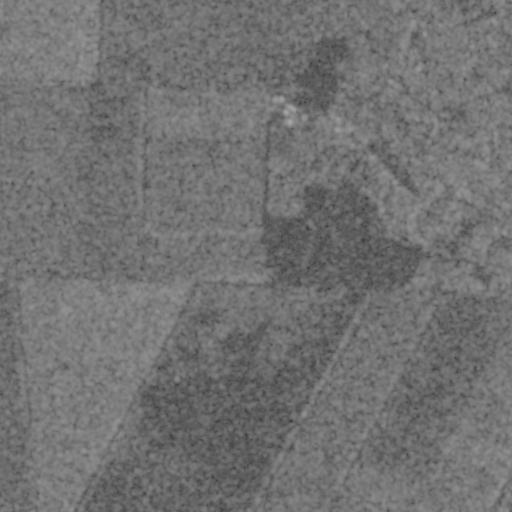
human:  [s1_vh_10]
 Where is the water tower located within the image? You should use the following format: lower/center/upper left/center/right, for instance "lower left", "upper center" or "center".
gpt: The water tower is located in the upper center of the image.
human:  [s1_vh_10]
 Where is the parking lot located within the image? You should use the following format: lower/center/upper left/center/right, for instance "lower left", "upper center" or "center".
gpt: There is no parking lot in the image.

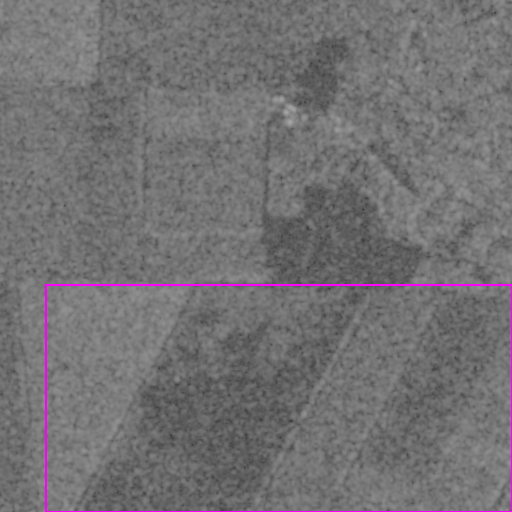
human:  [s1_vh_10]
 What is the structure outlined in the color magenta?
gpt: The structure outlined in magenta is a crop field.
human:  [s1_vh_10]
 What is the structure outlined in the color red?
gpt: There is no red outline.